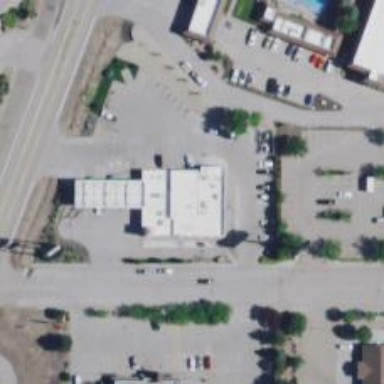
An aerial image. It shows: Convenience shop.